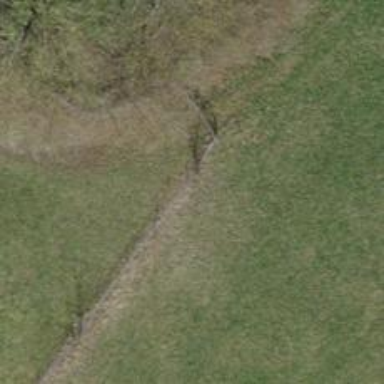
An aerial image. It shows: Fence is in the image.